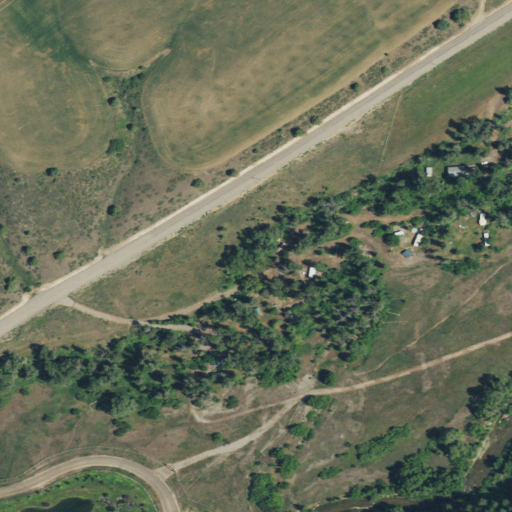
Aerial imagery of valley in Idaho named Canary Canyon containing shrub, woody wetlands, cultivated crops, pasture, herbaceous wetlands, open development, and evergreen forest